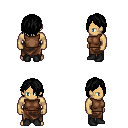
a pixel art fantasy rpg character, male body template, human, tanned skin, brown sleeveless shirt, robe skirt, black bangs hairstyle, black shoes, four views (front, back, left, right), 2x2 character sprite sheet, small pixel art, hard edges, no anti-aliasing